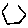
Label: hexagon